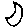
Label: moon